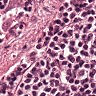
Metastatic tissue present: no